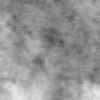
Label: no_change